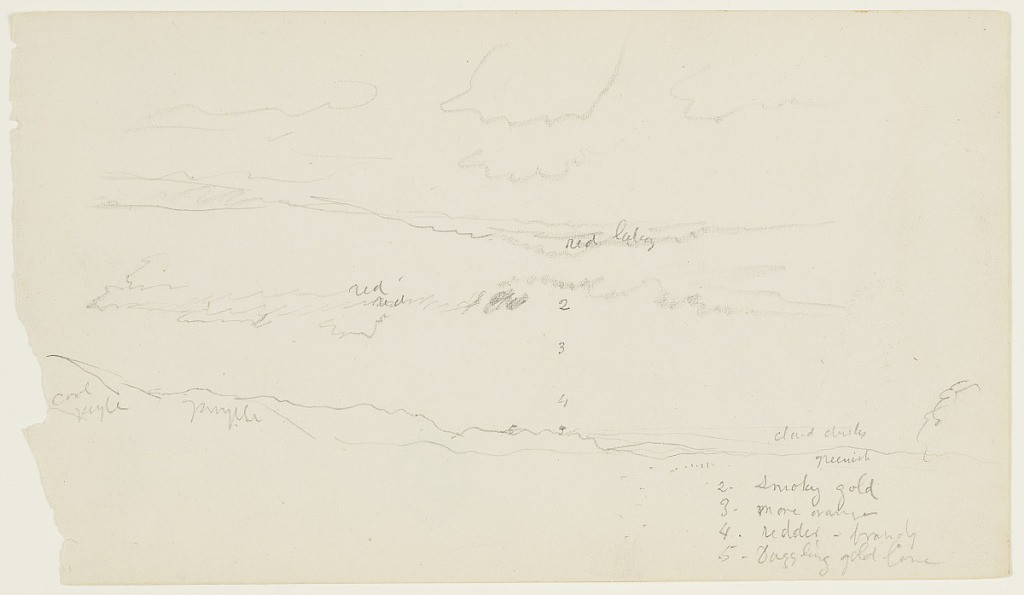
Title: Sunset over a Mountainous Landscape
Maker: Frederic Edwin Church, American, 1826–1900
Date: July or September 1860
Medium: Graphite on white wove paper
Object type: drawing
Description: Landscape sketch showing a view of clouds at sunset over a mountainous landscape, likely in upstate New York or Mount Desert Island in Maine. A rolling mountain ridge creates an undulating horizon along the lower portion of the composition. Puffy clouds and long cloud banks intermingle in the sky above, and are noted as being red, gold, and orange.